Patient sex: M
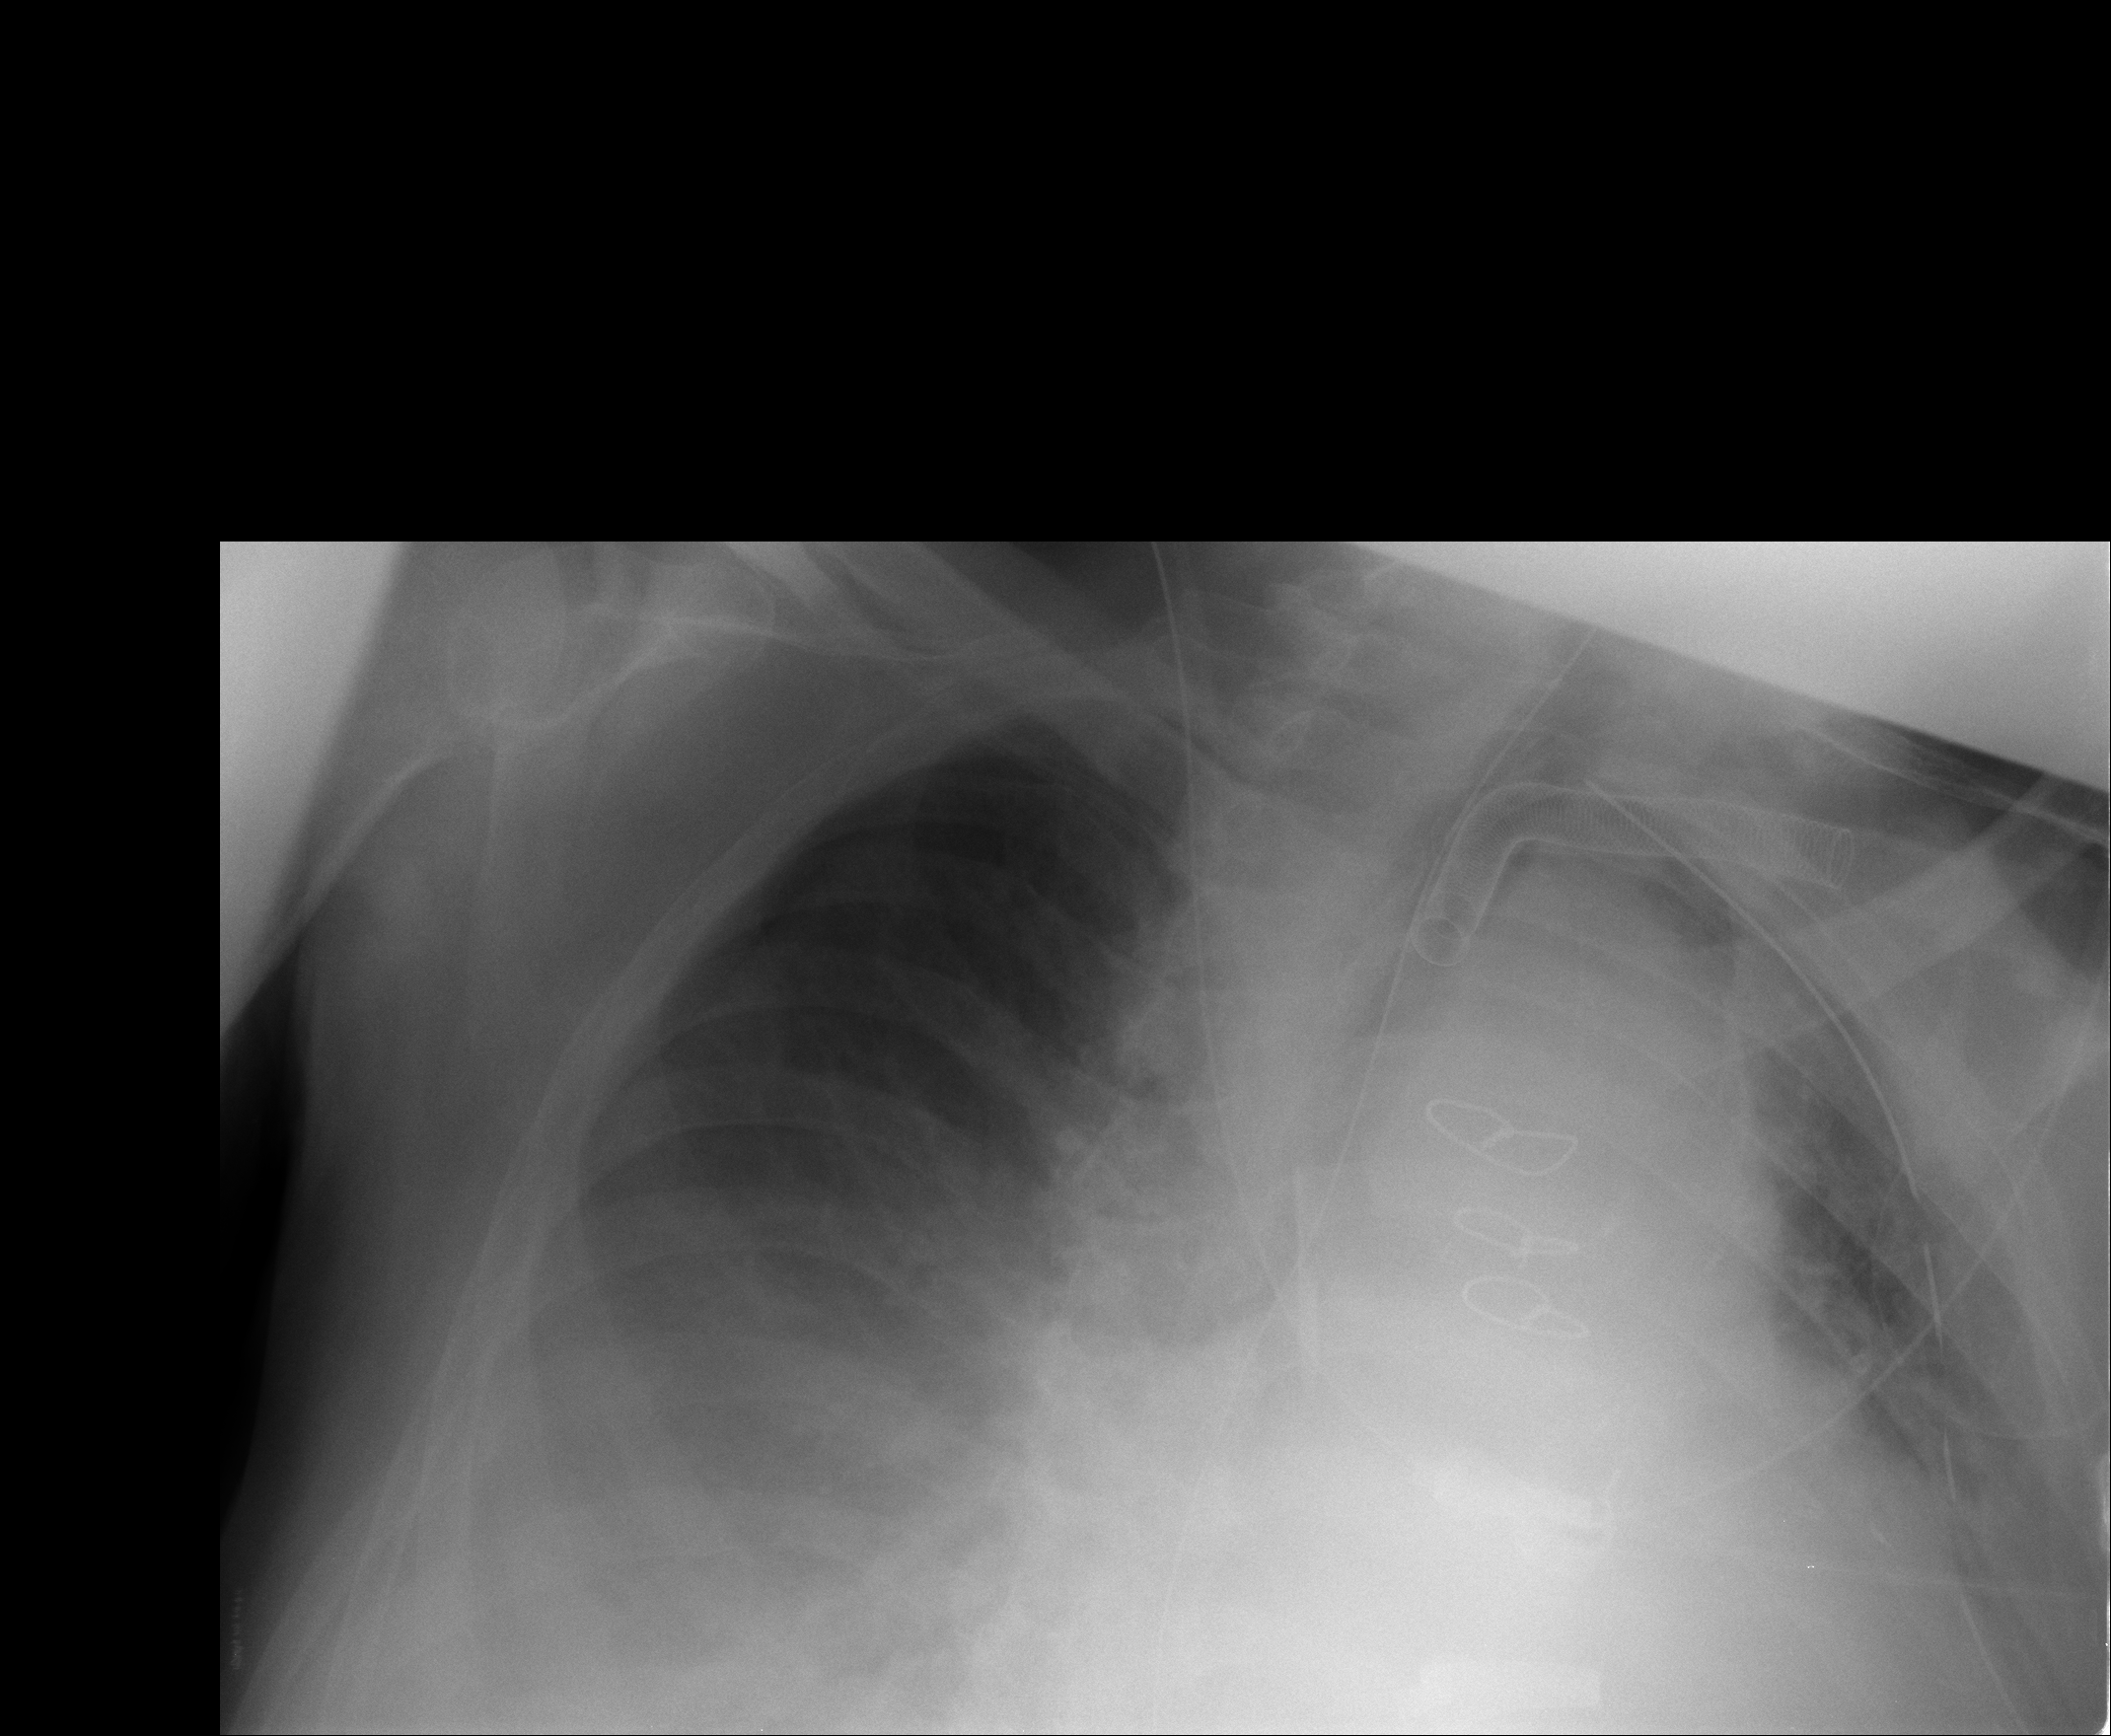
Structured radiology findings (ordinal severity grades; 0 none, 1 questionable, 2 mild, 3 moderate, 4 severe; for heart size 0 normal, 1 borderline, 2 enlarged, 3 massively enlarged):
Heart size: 2
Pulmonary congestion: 2
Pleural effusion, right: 2
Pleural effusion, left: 2
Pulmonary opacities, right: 2
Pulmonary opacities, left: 2
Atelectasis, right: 2
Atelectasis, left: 2